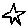
Label: star